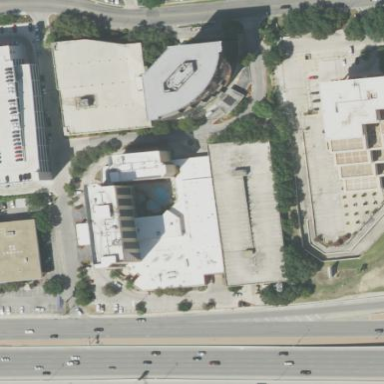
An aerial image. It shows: Hotel building.